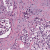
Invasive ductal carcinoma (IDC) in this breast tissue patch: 1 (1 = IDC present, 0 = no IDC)